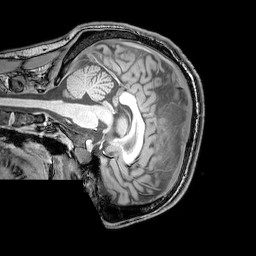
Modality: T1w
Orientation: sagittal
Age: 22
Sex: male
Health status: healthy
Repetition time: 0.081 s
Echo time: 0.037 s